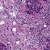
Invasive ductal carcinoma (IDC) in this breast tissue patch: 0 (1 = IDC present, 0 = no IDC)